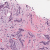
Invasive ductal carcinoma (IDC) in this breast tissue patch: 1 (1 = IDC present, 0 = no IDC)